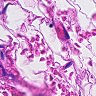
Metastatic tissue present: no